Question: I have an alert box that pops up asking a user to help translate two buttons "Help Translate" and "Close" how do I make it so when the user clicks "Help Translate" it takes them to a website example.com.
Can this be done with alert dialog box or do I have to make a layout file with custom box
And also how do I make the "Help Translate" button left and "Close" right

'''
@Override
public boolean onOptionsItemSelected(MenuItem item) {
// Handle action bar item clicks here. The action bar will
// automatically handle clicks on the Home/Up button, so long
// as you specify a parent activity in AndroidManifest.xml.
switch (item.getItemId()) {
//noinspection SimplifiableIfStatement
case R.id.action_about:
AlertDialog.Builder builder = new AlertDialog.Builder(this);
builder.setIcon(R.drawable.ic_launcher);
builder.setTitle(getResources().getString(R.string.app_name));
builder.setMessage(getResources().getString(R.string.about_text));
builder.setNeutralButton("Close", null);
builder.setCancelable(true);
AlertDialog alert = builder.create();
alert.show();
return true;
case R.id.action_translate:
builder = new AlertDialog.Builder(this);
builder.setIcon(R.drawable.ic_launcher);
builder.setTitle(getResources().getString(R.string.app_name));
builder.setMessage(getResources().getString(R.string.translate_text));
builder.setPositiveButton ("Help Translate", null);
builder.setNeutralButton("Close", null);
builder.setCancelable(true);
alert = builder.create();
alert.show();
return true;
'''
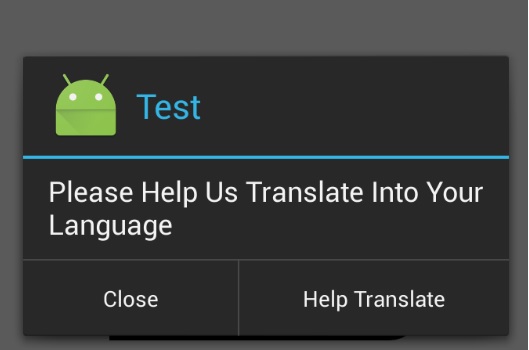
Answer: Implement 'onClickListner()' for 'PositiveButton' and 'NegativeButton' like
'''
builder.setNegativeButton("Close", new DialogInterface.OnClickListener() {
public void onClick(DialogInterface dialog, int whichButton) {
// what ever you want to do with No option.
builder.dismiss();
}
});
'''
and
'''
builder.setPositiveButton("Help Translate", new DialogInterface.OnClickListener() {
public void onClick(DialogInterface dialog, int whichButton) {
builder.dismiss();
Intent browserIntent = new Intent(Intent.ACTION_VIEW, Uri.parse("http://www.example.com"));
startActivity(browserIntent);
}
});
'''
For more information <URL>